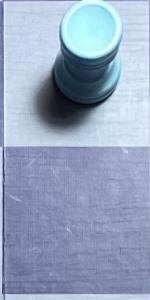
Label: Empty